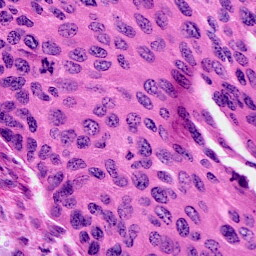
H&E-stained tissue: Cervix